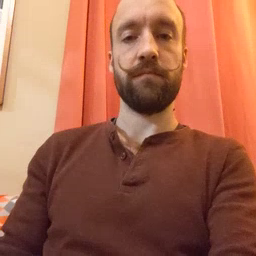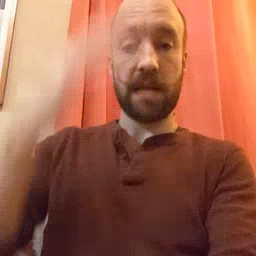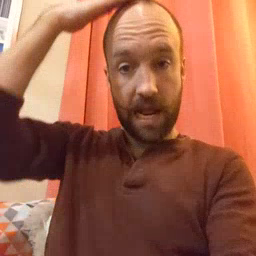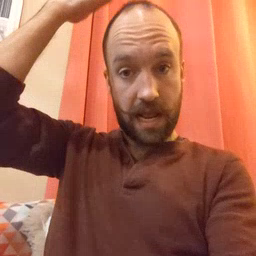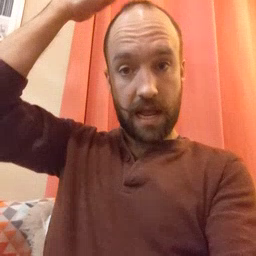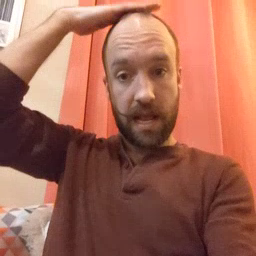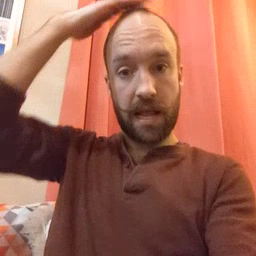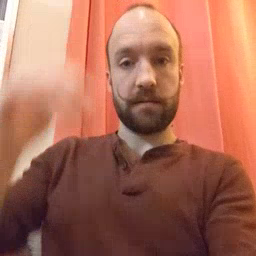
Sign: hat